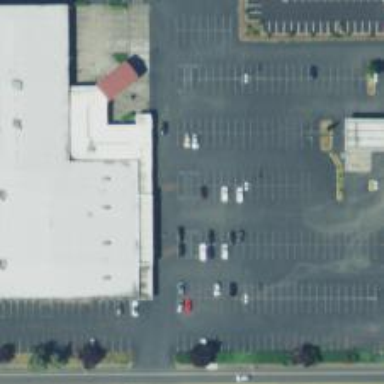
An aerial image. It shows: Parking space is available.